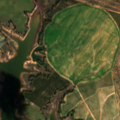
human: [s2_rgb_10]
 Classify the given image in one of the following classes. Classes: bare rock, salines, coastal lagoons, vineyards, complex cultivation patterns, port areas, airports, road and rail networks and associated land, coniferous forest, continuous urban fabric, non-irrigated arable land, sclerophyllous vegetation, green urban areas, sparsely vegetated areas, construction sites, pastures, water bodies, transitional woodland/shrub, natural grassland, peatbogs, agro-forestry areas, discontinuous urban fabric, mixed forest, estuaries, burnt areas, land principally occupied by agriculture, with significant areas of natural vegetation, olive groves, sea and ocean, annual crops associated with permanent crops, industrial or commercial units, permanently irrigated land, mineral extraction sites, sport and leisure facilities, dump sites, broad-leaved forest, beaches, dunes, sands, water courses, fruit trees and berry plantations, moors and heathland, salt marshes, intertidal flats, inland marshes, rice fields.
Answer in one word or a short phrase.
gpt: non-irrigated arable land, permanently irrigated land, vineyards, transitional woodland/shrub, water bodies